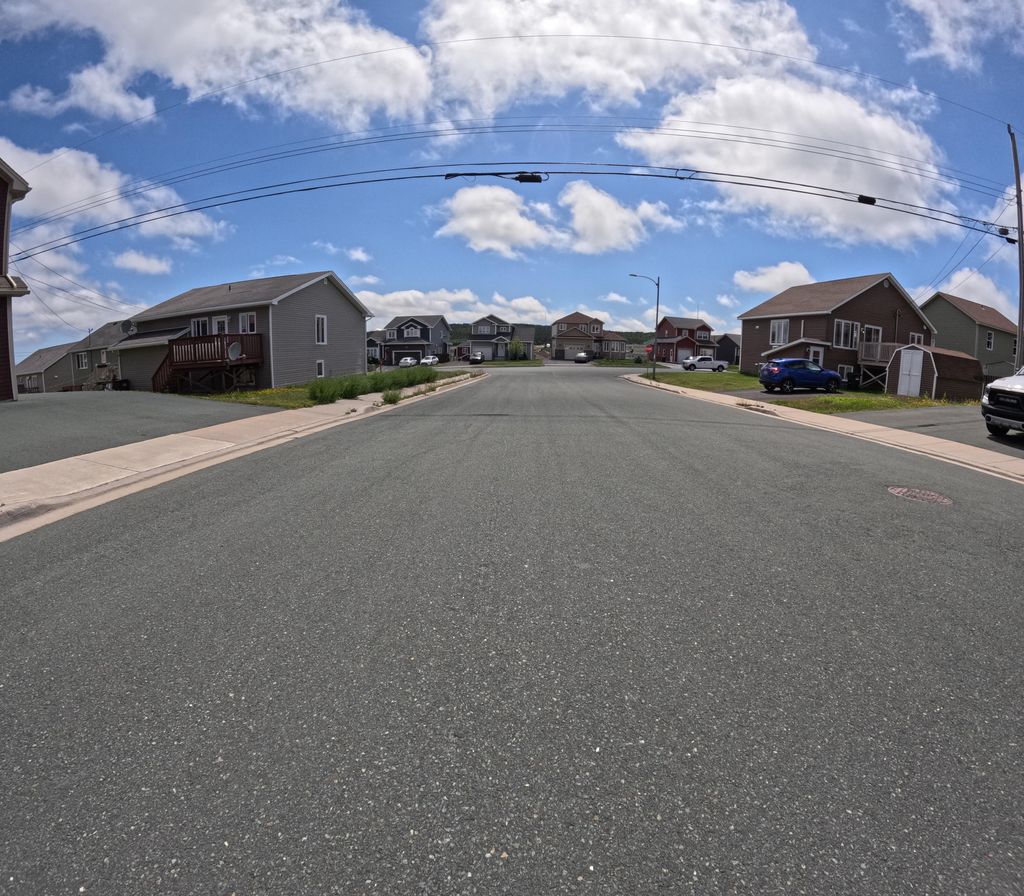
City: st_johns